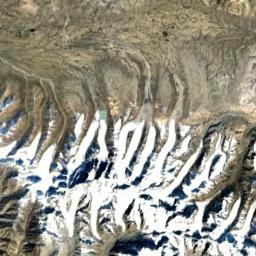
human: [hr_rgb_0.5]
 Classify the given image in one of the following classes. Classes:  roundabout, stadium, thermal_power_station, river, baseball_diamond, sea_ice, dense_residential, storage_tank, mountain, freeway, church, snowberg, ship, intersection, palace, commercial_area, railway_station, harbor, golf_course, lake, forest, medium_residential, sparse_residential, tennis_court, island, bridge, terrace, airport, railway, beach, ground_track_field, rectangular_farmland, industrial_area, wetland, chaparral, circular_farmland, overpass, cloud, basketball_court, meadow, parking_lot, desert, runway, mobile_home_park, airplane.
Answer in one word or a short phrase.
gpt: snowberg